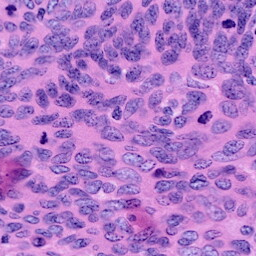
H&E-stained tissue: Cervix